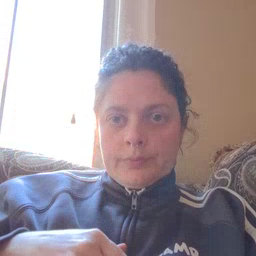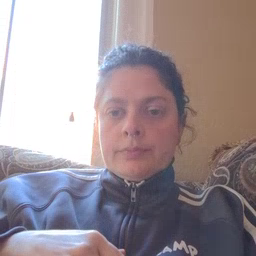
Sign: cow